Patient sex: F
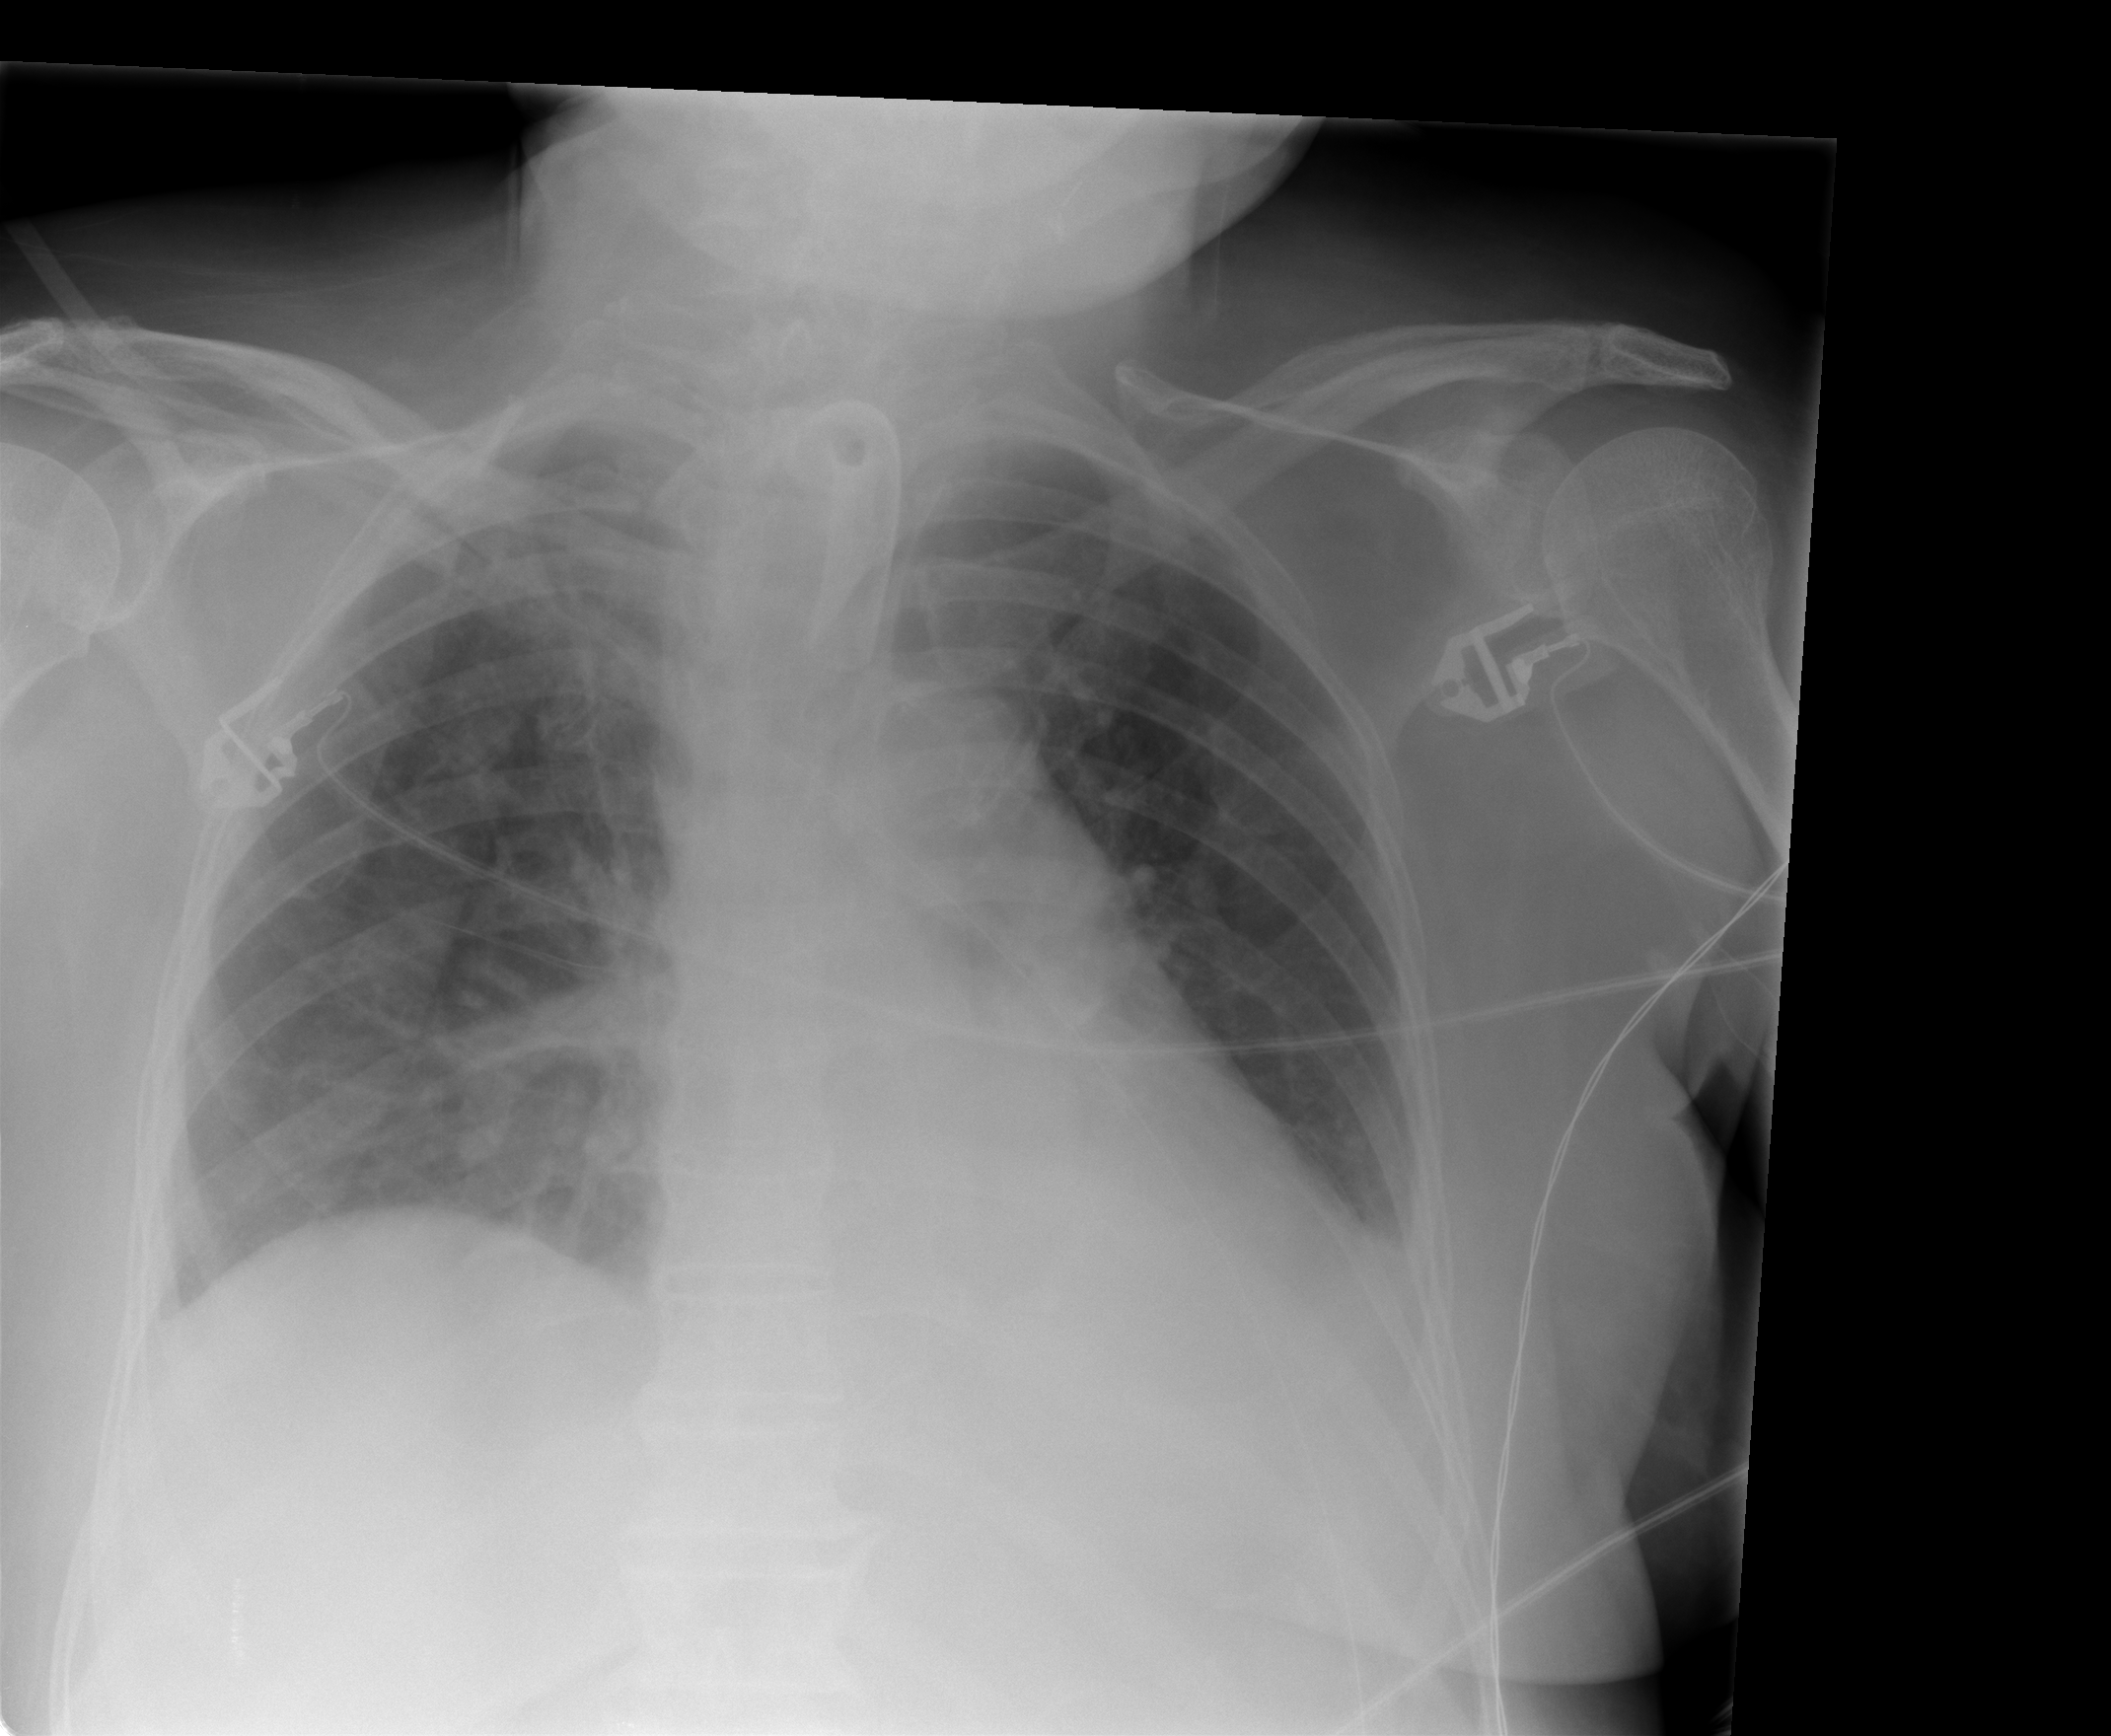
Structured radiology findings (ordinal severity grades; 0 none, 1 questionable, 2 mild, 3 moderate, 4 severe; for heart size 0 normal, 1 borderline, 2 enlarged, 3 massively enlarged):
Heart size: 0
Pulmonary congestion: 2
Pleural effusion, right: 0
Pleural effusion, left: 2
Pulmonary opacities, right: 0
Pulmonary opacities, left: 0
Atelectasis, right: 0
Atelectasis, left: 2